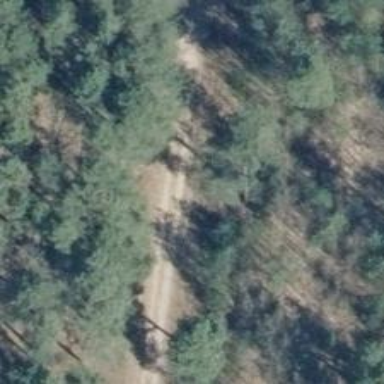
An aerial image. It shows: Dirt track road with grade3 tracktype.